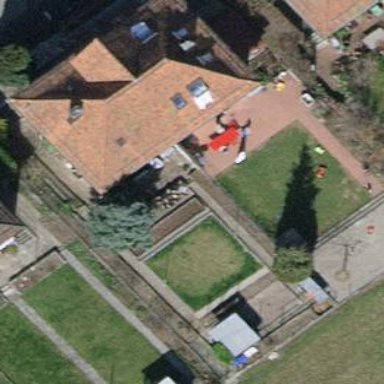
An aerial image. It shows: Building with tiled roof.